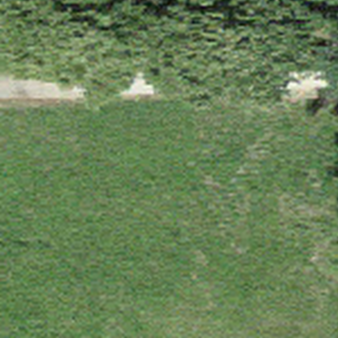
Label: other